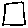
Label: square